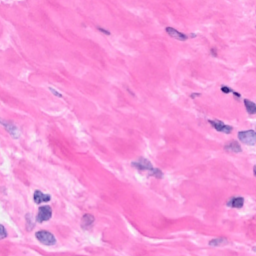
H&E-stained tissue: Breast